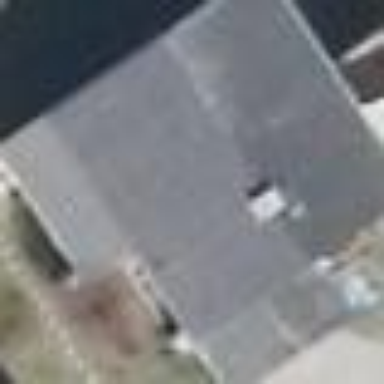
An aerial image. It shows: Detached building with gabled roof.